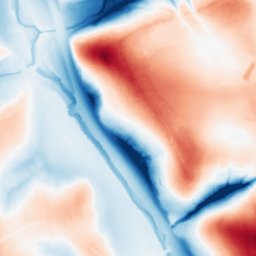
Category: edge_preserving
Decomposition family: guided
Decomposition parameters: radius: 32
eps: 1
Upsampling method: bspline
Upsampling parameters: scale: 4
Upsampling scale: 4